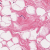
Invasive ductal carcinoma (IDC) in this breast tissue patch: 0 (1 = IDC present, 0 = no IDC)